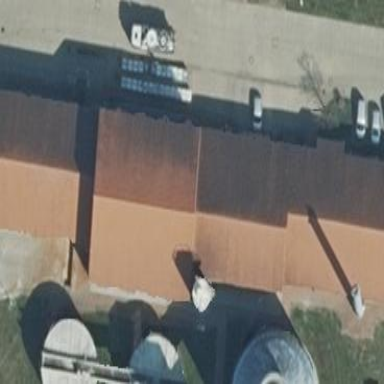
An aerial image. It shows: Industrial building.